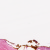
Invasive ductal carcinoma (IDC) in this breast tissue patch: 0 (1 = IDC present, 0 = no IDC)